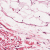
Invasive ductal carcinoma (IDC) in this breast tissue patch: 0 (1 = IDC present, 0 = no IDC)